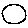
Label: circle